Question: I have the following MVC application, see front-end below:

"Invoice Date Created" is a html5 compatable datepicker based on the following method:
<URL>
My requirement on screen load is the following:
1) On datepicker "onSelect" of date and textbox updates, I need to pass this value e.g. 2014/11/19 and manipulate it to be in the format of yyyymm (e.g. 201411). There's a catch. It needs to be able create such a value for the current period, as well as the previous period.
So, 2014/11/19 should populate "Invoice Number Period" Dropdown list with two options namely:
(for current period)
(for previous period)
Is there a way I can pass this date 2014/11/19 e.g. back to my controller where I can do the manipulation and return 201411 and 201410 back to my dropdown list? Or am I thinking about this the wrong way? I have read plenty of Javascript articles but none do exactly what I need to do. How and what is the best way to go about this?
I am an MVC and Javascript newby, so struggeling to get my head around this one..
:
'''
@model List<FinanceMVC.Models.FinanceViewModel>
@{
ViewBag.Title = "Index";
}
@using (Html.BeginForm("Finance", "Finance", FormMethod.Post, new { @class = "form-horizontal" }))
{
<div class="col-md-1 fade in" style="margin-left: 5%; width: 100%; font-size: 11px; height: auto;">
<div id="div_Finance_Container" style="width: 100%; height: 80%; overflow: auto; text-align: left;" runat="server" class="scroll-pane">
<div style="height: 500px; overflow: auto;">
<div><a href="#" id="addNew" class="add-another-cat smallest">Add New</a></div>
<table id="dataTable" border="0">
<tr>
<th>Invoice Type</th>
<th>Invoice Number</th>
<th>Invoice Number Period</th>
<th>Invoice Date Created</th>
<th></th>
</tr>
@if (Model != null && Model.Count > 0)
{
int j = 0;
foreach (var i in Model)
{
<tr>
<td>
<div class="col-md-1" style="width: 20%;">
<select name="ddlInvoiceType">
@foreach (var item in Model)
{
foreach(var bItem in item.InvoiceType)
{
<option value="@bItem.Description">@bItem.Description</option>
}
}
</select>
</div>
</td>
<td>@Html.TextBoxFor(a => a[j].InvoiceNumber)</td>
<td>@Html.TextBoxFor(a => a[j].InvoiceNumberPeriod)</td>
<td>@Html.EditorFor(a => a[j].InvoiceDateCreated)</td>
<td>
@if (j > 0)
{
<a href="#" class="remove">Remove</a>
}
</td>
</tr>
j++;
}
}
</table>
<input type="submit" value="Save Bulk Data" />
</div>
</div>
</div>
}
@section Scripts{
@Scripts.Render("~/bundles/jqueryval")
<script language="javascript">
$(function () {
$(document).on('change', '#InvoiceDateCreated', function () {
alert($(this).val());
});
});
</script>
<script type="text/javascript">
$(document).ready(function () {
$('#[0].InvoiceDateCreated').change(function () {
$('#[0].InvoiceDateCreated').text('sam');
});
});
</script>
<script language="javascript">
$(document).ready(function () {
//1. Add new row
$("#addNew").click(function (e) {
e.preventDefault();
var $tableBody = $("#dataTable");
var $trLast = $tableBody.find("tr:last");
var $trNew = $trLast.clone();
var suffix = $trNew.find(':input:first').attr('name').match(/\d+/);
$trNew.find("td:last").html('<a href="#" class="remove">Remove</a>');
$.each($trNew.find(':input'), function (i, val) {
// Replaced Name
var oldN = $(this).attr('name');
var newN = oldN.replace('[' + suffix + ']', '[' + (parseInt(suffix) + 1) + ']');
$(this).attr('name', newN);
//Replaced value
var type = $(this).attr('type');
if (type.toLowerCase() == "text") {
$(this).attr('value', '');
}
// If you have another Type then replace with default value
$(this).removeClass("input-validation-error");
});
$trLast.after($trNew);
// Re-assign Validation
var form = $("form")
.removeData("validator")
.removeData("unobtrusiveValidation");
$.validator.unobtrusive.parse(form);
});
// 2. Remove
$('a.remove').live("click", function (e) {
e.preventDefault();
$(this).parent().parent().remove();
});
});
</script>
}
'''
(Model):
'''
using System;
using System.Collections.Generic;
using System.Linq;
using System.Web;
using System.ComponentModel.DataAnnotations;
namespace FinanceMVC.Models
{
//public class Finance
//{
//}
public partial class FinanceViewModel
{
/*ID*/
[Required]
[Display(Name = "ID")]
public int ID { get; set; }
/*BINL_BIND_ID*/
[Required]
[Display(Name = "Invoice Type")]
//public int InvoiceType { get; set; }
public List<C_InvoiceType> InvoiceType { get; set; }
/*BINL_Inv_Num_Pointer*/
[Required]
[Display(Name = "Invoice Number")]
public char InvoiceNumber { get; set; }
/*BINL_Inv_Num_Period*/
[Required]
[Display(Name = "Invoice Number Period")]
public int InvoiceNumberPeriod { get; set; }
/*BINL_Created*/
[Display(Name = "Invoice Created Date")]
[Required]
[DataType(DataType.DateTime)]
public DateTime InvoiceDateCreated { get; set; }
/*BINL_SystemInserted*/
[Required]
[Display(Name = "Invoice System Inserted")]
public bool InvoiceSystemInserted { get; set; }
}
public class C_InvoiceType
{
public int ID { get; set; }
public string Description { get; set; }
}
}
'''
'''
using System;
using System.Collections.Generic;
using System.Linq;
using System.Web;
using System.Web.Mvc;
using FinanceMVC.Models;
using System.Threading.Tasks;
using System.Data;
using System.Data.SqlClient;
namespace FinanceMVC.Controllers
{
public class FinanceController : Controller
{
public ActionResult Finance()
{
FinanceViewModel FVM = new FinanceViewModel();
// This is only for show by default one row for insert data to the database
List<FinanceViewModel> FinanceViewList = new List<FinanceViewModel>
{
new FinanceViewModel
{
ID = 0 , InvoiceType = ReturnInvoiceType(), InvoiceNumber = '', InvoiceNumberPeriod = 0, InvoiceDateCreated = DateTime.Now, InvoiceSystemInserted = false
}
};
return View(FinanceViewList);
}
//
// GET: /Finance/
/*Matches file name of Finance.cshtml*/
[HttpPost]
public ActionResult Finance(List<FinanceViewModel> model)
{
if (ModelState.IsValid)
{
}
return View(model);
}
//
// GET: /Finance/Welcome/
public string Welcome()
{
return "This is the Welcome action method...";
}
public static List<C_InvoiceType> ReturnInvoiceType()
{
string sQ = ""
+ " Select ID, BIND_Description
"
+ " From Biller_InvoiceNum_DefSet with(nolock)
"
;
try
{
using (SqlConnection sCon = new SqlConnection(Application_Info.sMOB_Master_Conn()))
{
if (sCon.State != ConnectionState.Open)
{
sCon.Open();
}
using (SqlCommand sCmd = new SqlCommand(sQ, sCon))
{
using (SqlDataReader sRdr = sCmd.ExecuteReader())
{
List<C_InvoiceType> list_InvoiceType = new List<C_InvoiceType>();
while (sRdr.Read())
{
list_InvoiceType.Add(new C_InvoiceType
{
ID = (int)sRdr["ID"],
Description = (string)sRdr["BIND_Description"]
});
}
return list_InvoiceType;
}
}
}
}
catch
{
}
return ReturnInvoiceType();
}
}
}
'''
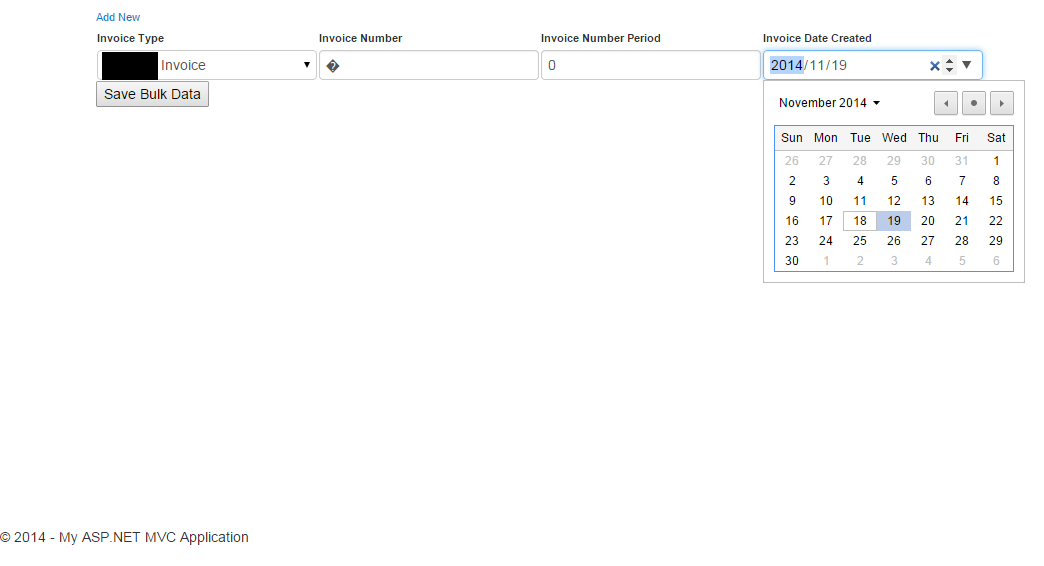
Answer: You can do this client side using jquery without the need to call the server. Since you have multiple rows, you will need to give your controls a class name so they can be selected, for example
'''
@Html.EditorFor(a => a[j].InvoiceDateCreated, new { htmlAttributes = new { @class = "InvoiceDateCreated" }})
'''
and add the following scripts
'''
function padLeft(nr, n, str) {
return Array(n - String(nr).length + 1).join(str || '0') + nr;
}
$('.InvoiceDateCreated').change(function () {
var row = $(this).closest('tr');
var date = new Date($(this).val());
var currentMonth = date.getFullYear().toString() + padLeft(date.getMonth() + 1, 2);
date.setMonth(date.getMonth() - 1);
var previousMonth = date.getFullYear().toString() + padLeft(date.getMonth() + 1, 2);
var select = row.find('.InvoiceNumberPeriod').empty();
select.append($('<option></option>').val(currentMonth).text(currentMonth));
select.append($('<option></option>').val(previousMonth).text(previousMonth));
});
'''